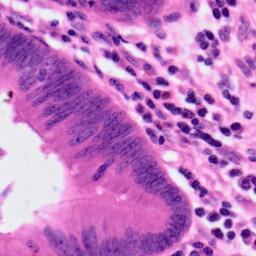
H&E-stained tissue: Colon